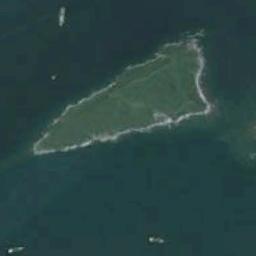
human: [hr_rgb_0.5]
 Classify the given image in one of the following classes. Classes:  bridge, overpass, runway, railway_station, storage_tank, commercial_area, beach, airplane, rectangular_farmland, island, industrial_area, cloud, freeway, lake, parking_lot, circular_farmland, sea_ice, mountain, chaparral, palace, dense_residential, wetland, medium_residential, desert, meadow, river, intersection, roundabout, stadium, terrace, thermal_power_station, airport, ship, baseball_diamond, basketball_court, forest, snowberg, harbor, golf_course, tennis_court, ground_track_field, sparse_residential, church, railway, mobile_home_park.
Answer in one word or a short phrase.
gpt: island